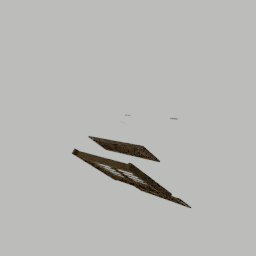
Label: architecture